Aerial crown-view tile of a tropical tree (Barro Colorado Island, Panama), acquired 20250414:
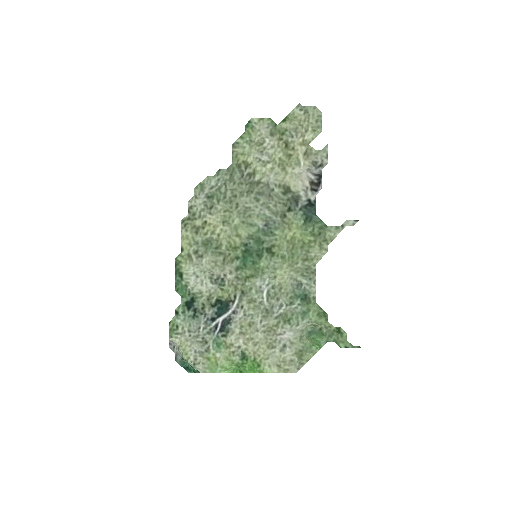
Species: Quararibea stenophylla
GBIF accepted scientific name: Quararibea stenophylla
Crown area: 48.741 m²